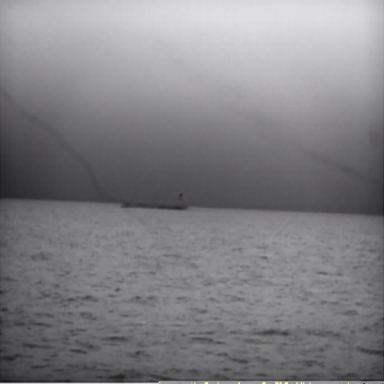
There is a liner in the infrared image.